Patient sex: M
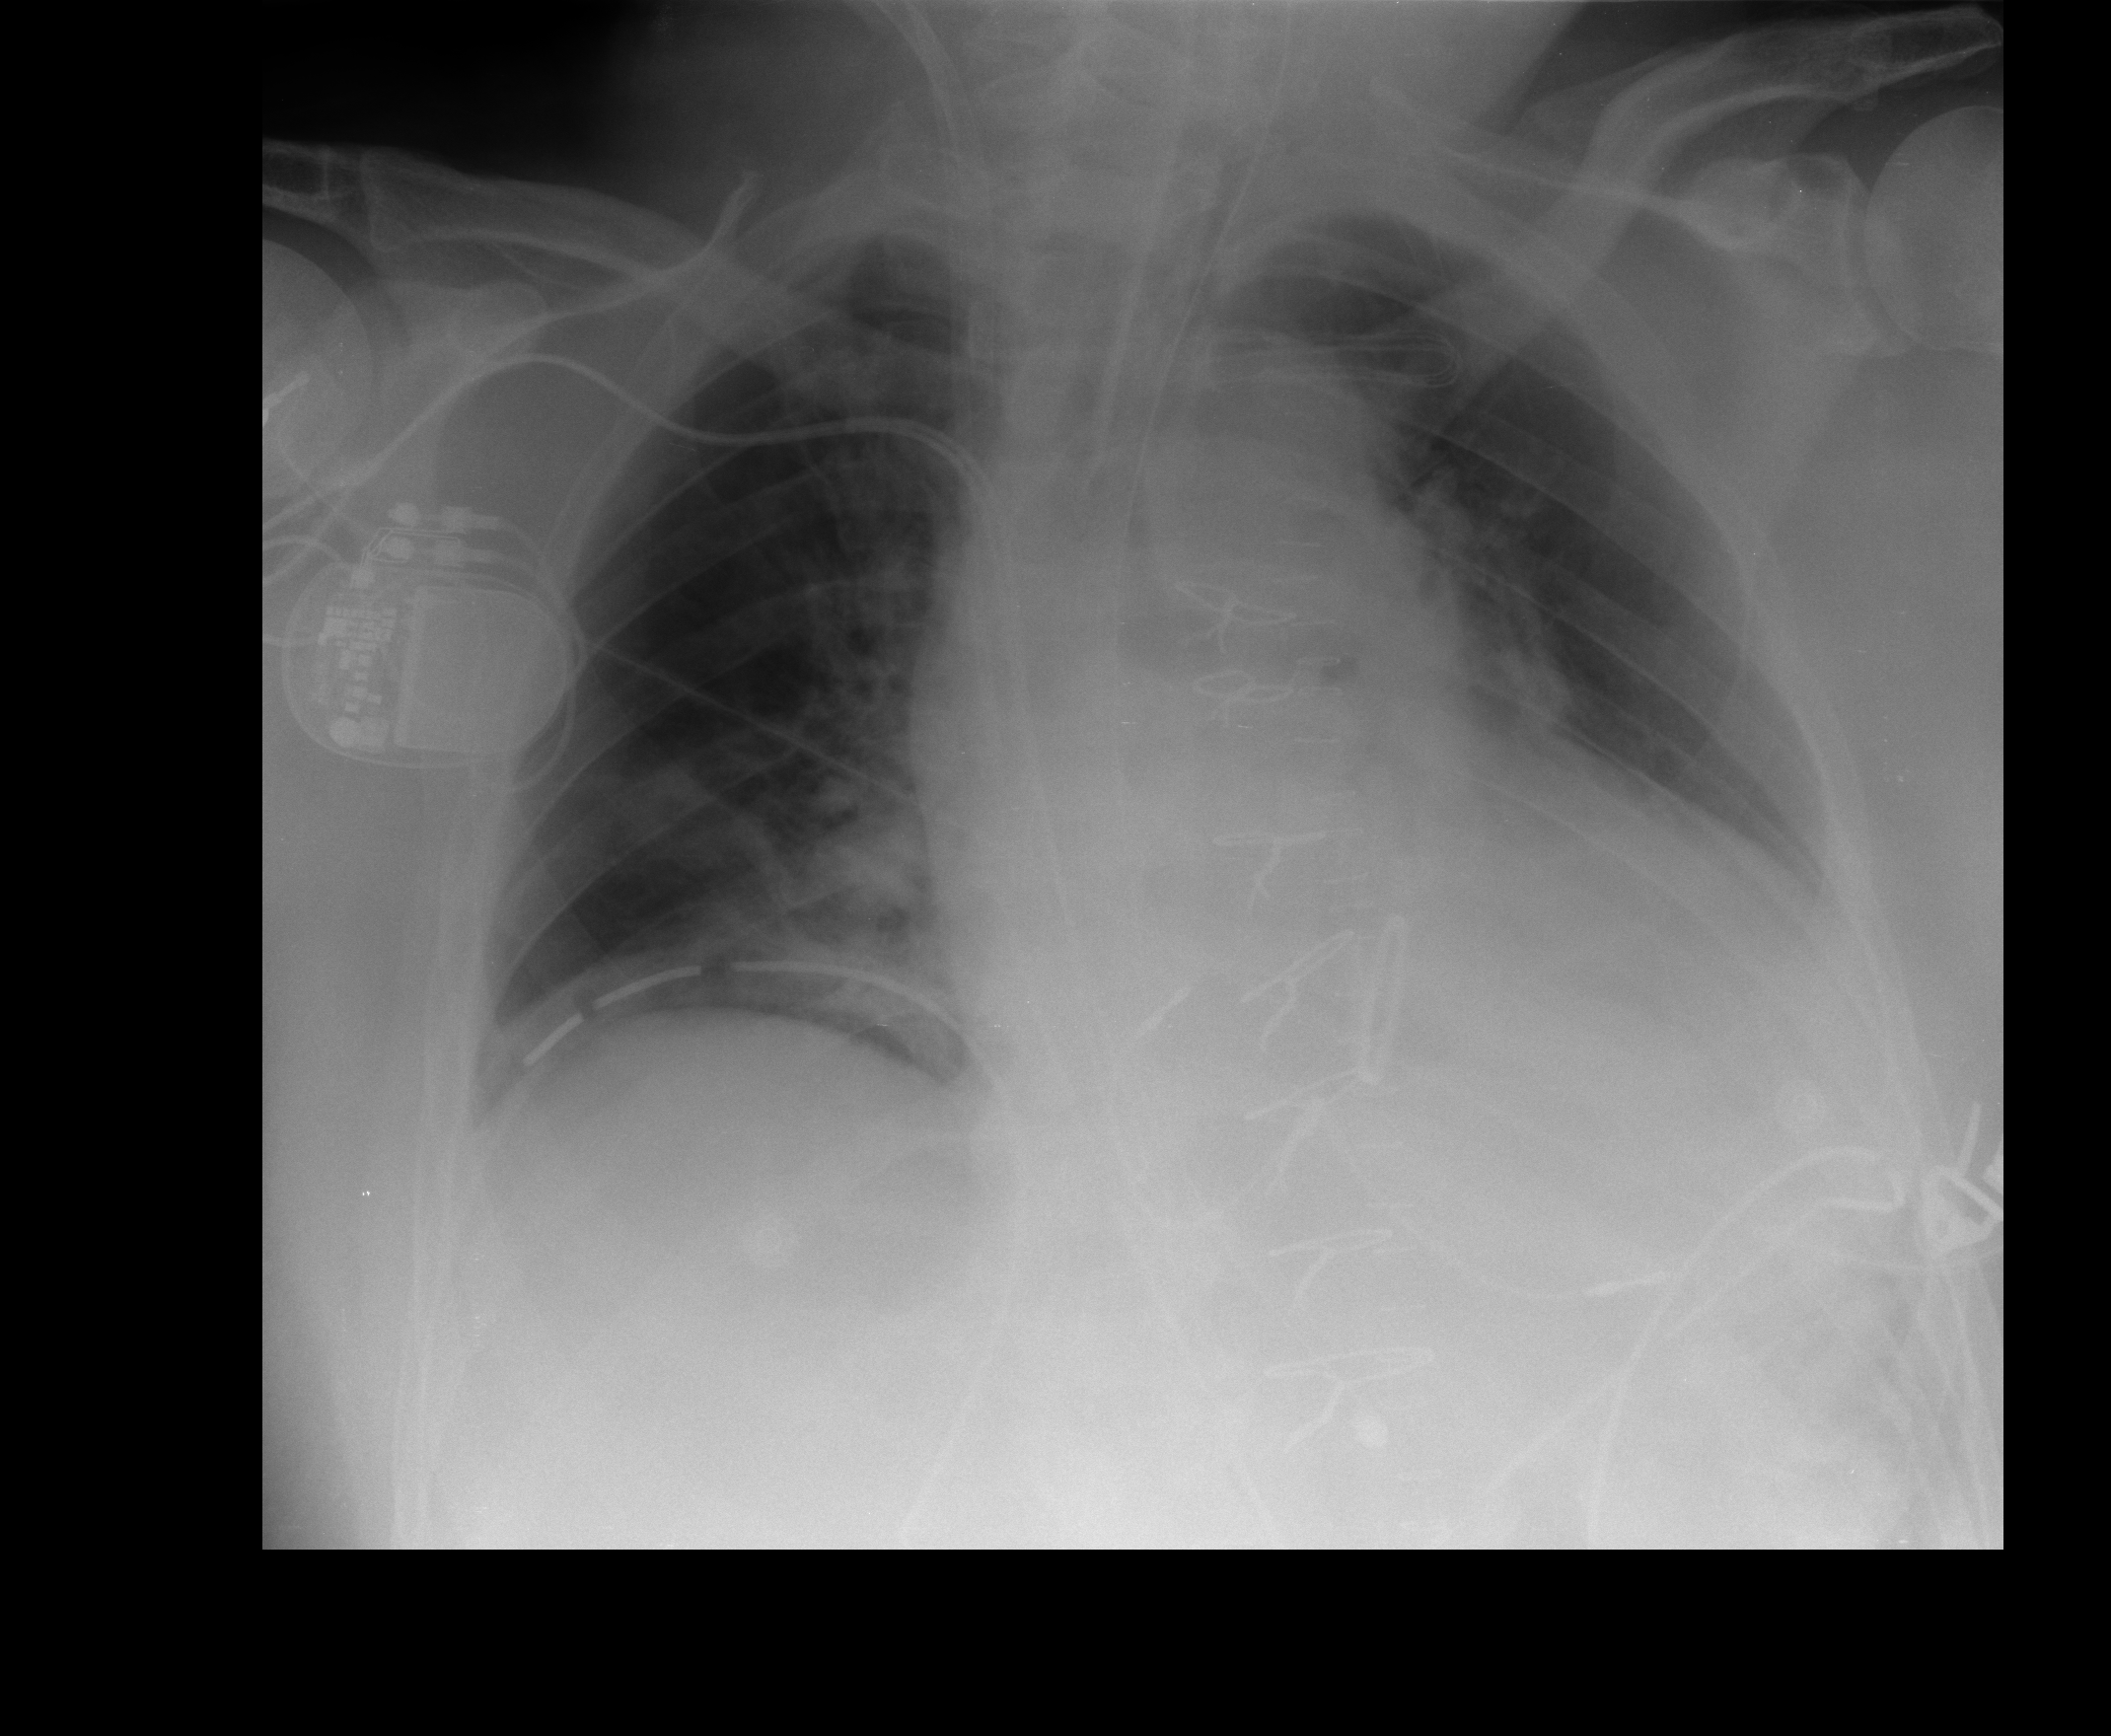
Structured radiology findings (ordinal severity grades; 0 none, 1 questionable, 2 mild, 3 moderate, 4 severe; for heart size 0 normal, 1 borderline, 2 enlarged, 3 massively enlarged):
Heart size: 3
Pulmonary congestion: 2
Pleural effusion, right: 0
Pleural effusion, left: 0
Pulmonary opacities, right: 0
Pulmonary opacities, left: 0
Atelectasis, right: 2
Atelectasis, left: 1